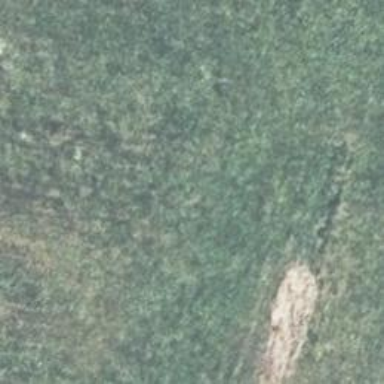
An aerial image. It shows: Grassy track with grade 5 track type.